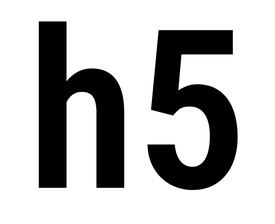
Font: Roboto_Condensed_SemiBold